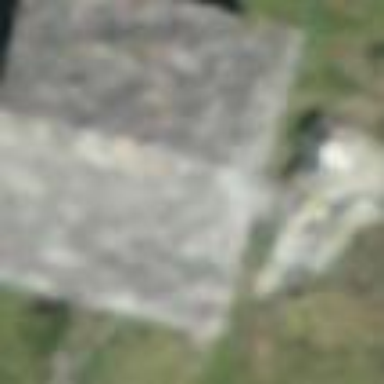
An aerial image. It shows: Barn.